Aerial crown-view tile of a tropical tree (Barro Colorado Island, Panama), acquired 20250414:
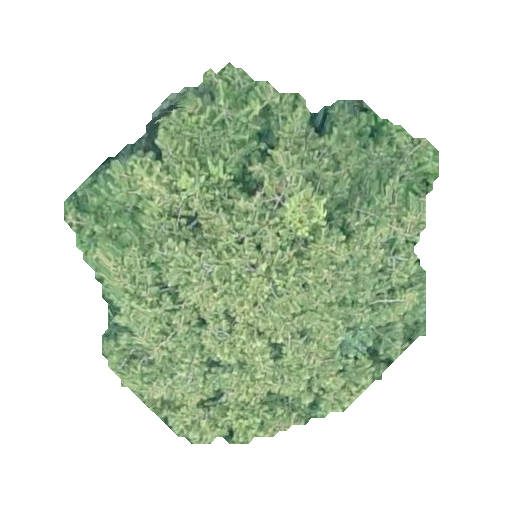
Species: Virola surinamensis
GBIF accepted scientific name: Virola surinamensis
Crown area: 147.561 m²